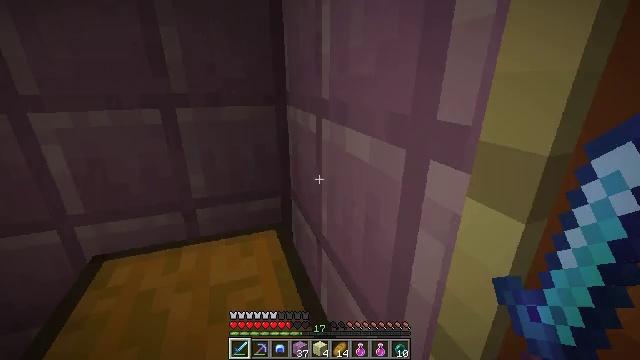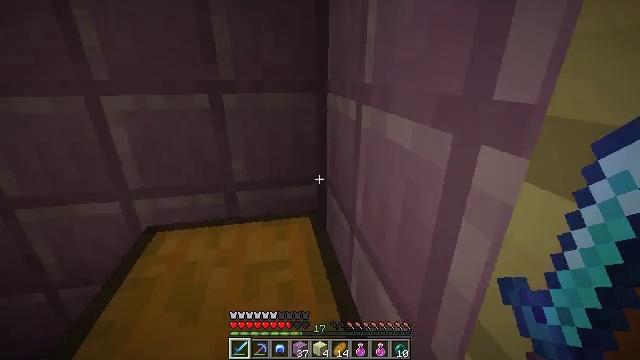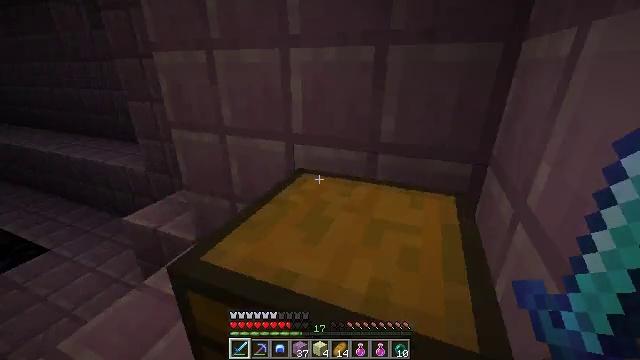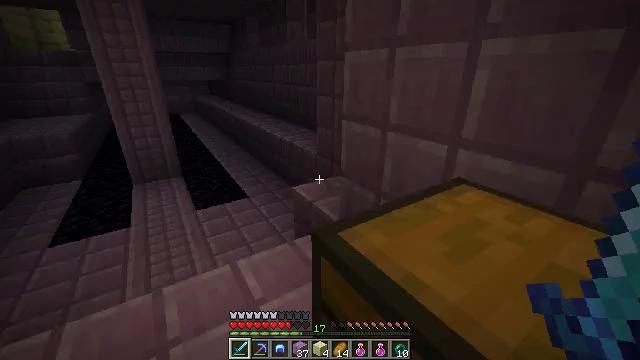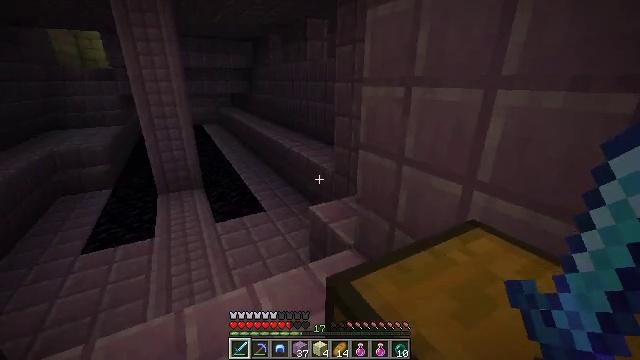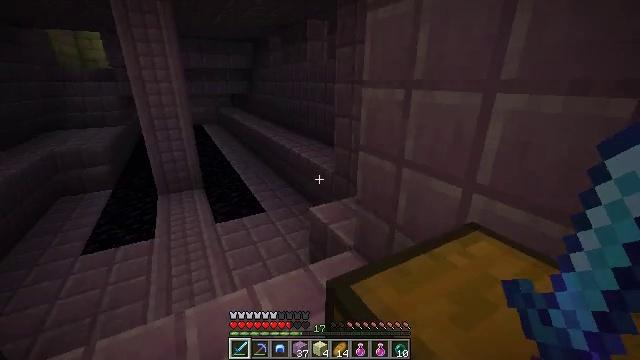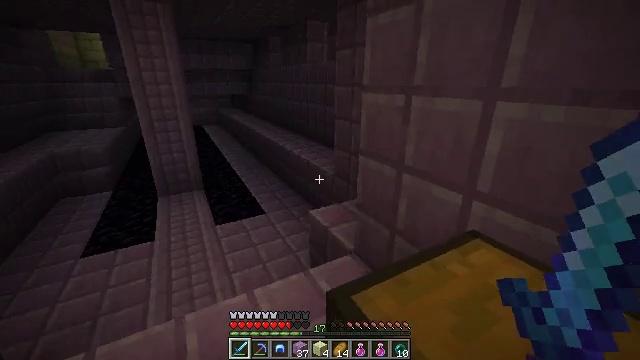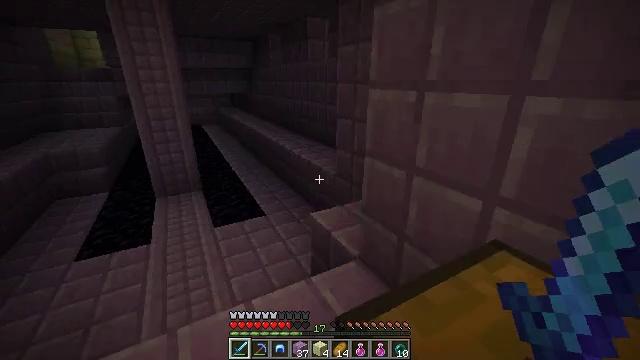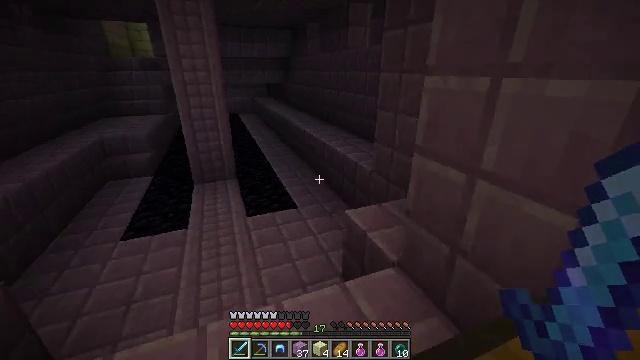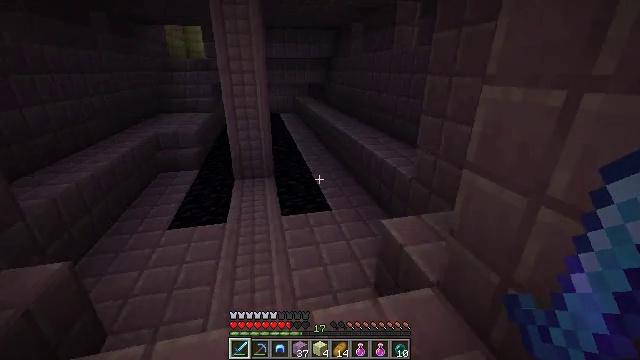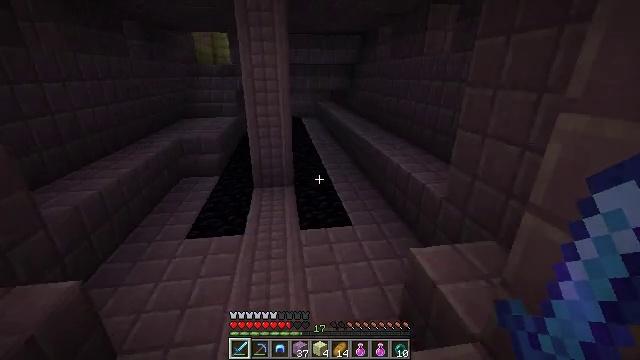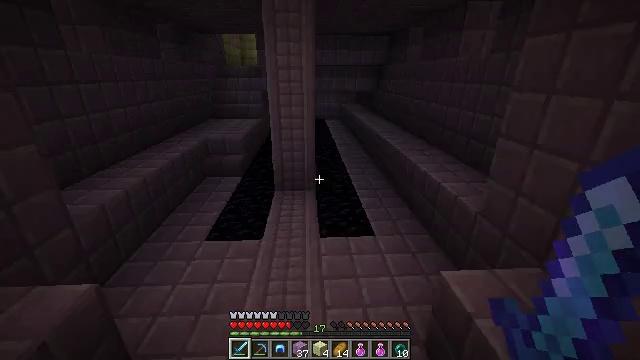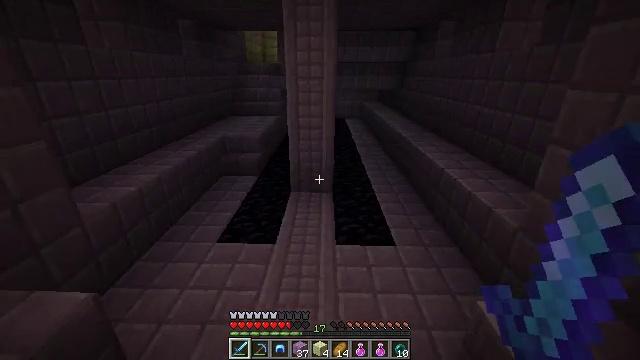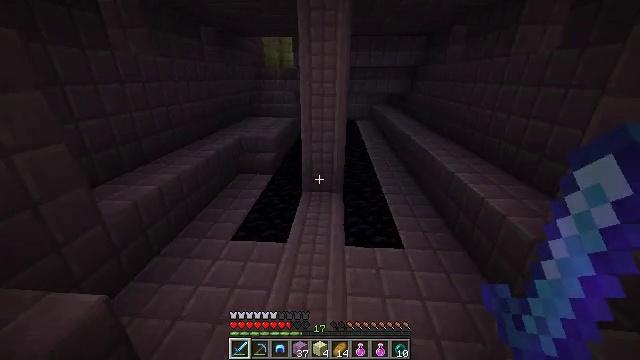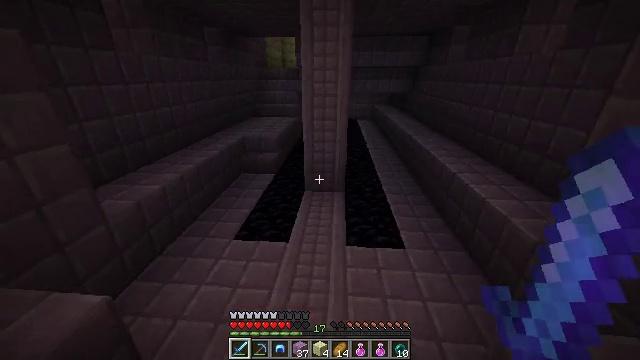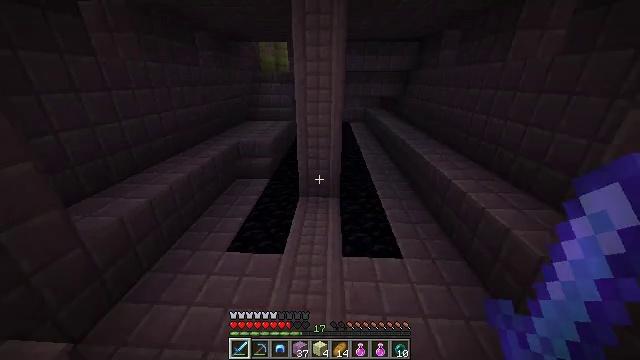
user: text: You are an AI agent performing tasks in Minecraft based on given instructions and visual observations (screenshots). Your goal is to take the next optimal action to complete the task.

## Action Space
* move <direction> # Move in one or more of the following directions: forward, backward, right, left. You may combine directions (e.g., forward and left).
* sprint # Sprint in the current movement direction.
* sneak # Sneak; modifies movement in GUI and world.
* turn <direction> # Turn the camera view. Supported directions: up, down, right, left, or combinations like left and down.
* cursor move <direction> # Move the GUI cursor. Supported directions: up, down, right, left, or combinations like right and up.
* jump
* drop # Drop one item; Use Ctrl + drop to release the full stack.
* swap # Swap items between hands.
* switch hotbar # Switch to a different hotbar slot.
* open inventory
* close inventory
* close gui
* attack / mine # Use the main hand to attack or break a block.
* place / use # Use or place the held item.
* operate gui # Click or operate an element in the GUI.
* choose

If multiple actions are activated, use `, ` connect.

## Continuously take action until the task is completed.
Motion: motion action
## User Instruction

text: Break the end rod from its place.
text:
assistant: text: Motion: sneak, turn left and down, close inventory
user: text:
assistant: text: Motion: turn left, close inventory
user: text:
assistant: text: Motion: turn left
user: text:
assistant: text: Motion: turn left and up
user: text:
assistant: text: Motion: no_op
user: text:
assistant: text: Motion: move forward
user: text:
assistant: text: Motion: move forward
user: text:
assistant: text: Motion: move forward, turn left and down
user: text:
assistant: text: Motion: move forward, sprint, turn left
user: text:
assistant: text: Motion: move forward, sprint, turn left
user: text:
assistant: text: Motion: move forward, sprint, turn left
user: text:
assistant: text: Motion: move forward, sprint, turn left
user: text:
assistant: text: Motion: move forward, sprint, turn left
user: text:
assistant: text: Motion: move forward, sprint
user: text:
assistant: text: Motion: move forward, sprint, turn right
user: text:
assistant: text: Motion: move forward, sprint
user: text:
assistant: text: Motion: move forward, sprint
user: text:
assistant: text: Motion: move forward and move right, sprint
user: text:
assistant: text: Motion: move forward and move right, sprint
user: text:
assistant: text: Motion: move forward and move right, sprint, turn right and up
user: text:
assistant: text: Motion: move forward and move right, sprint, turn right and up
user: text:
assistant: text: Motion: move forward and move right, sprint, turn up
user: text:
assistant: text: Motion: move forward and move right, sprint, turn up
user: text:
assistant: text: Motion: move forward and move right, sprint
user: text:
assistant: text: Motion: move forward and move right, sprint
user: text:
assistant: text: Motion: move forward, sprint
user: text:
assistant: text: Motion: move forward, sprint
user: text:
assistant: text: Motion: move forward, sprint
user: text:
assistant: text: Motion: move forward, sprint
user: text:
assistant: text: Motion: move forward, sprint, turn left